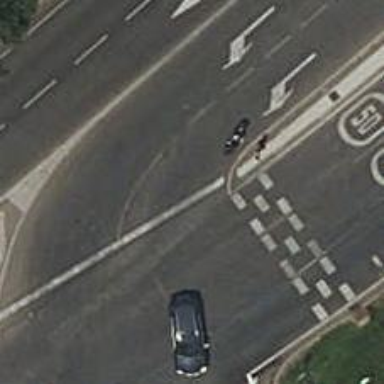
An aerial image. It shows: Road with traffic signals.